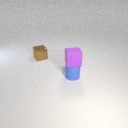
small blue rubber cylinder below small purple rubber cube